Question: I have 3 elements which I want to align in my html file. I have attached a sample image, the first image just has a left margin and is vertically centered. the middle element is vertically and horizontally centered and the third element has right margin and is vertically centered.

I can independently align elements horizontally and vertically with below code :
'''
#element{
height : 40%;
position : relative;
left : 50%;
top : 50%;
transform : translate(-50%,-50%);
}
'''
but when it comes to align elements along each other they don't place correctly.
I'll appreciate if you can help me with this.
Thanks very much
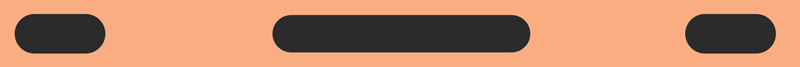
Answer: I managed to solve it with below code :
'''
<header id="header">
<div id="element1Container">
<img id="element1" src="http://globalapk.com/uploads/posts/2014-06/1402152414_unnamed.png"/>
</div>
<div id="element2Container">
<img id="element2" src="http://globalapk.com/uploads/posts/2014-06/1402152414_unnamed.png"/>
</div>
<div id="element3Container">
<img id="element3" src="http://globalapk.com/uploads/posts/2014-06/1402152414_unnamed.png"/>
</div>
</header>
'''
and here's the css:
'''
#header{
background:#2b2b2b;
height : 8.5%;
width : 100%;
position : absolute;
}
#header #element1Container{
position : relative;
height : 100%;
width : 25%;
float : left;
}
#header #element1Container img{
height : 65%;
top : 50%;
position : relative;
float : left;
margin-left : 4%;
transform : translate(0,-50%);
}
#header #element2Container{
position : relative;
float : left;
height : 100%;
width : 50%;
}
#header #element2Container img{
height : 40%;
position : relative;
left : 50%;
top : 50%;
transform : translate(-50%,-50%);
}
#header #element3Container{
position : relative;
float : right;
height : 100%;
width : 25%;
}
#header #element3Container img{
height : 65%;
top : 50%;
position : relative;
float : right;
margin-right : 4%;
transform : translate(0,-50%);
}
'''